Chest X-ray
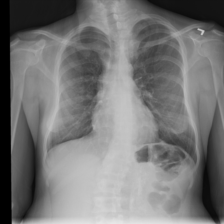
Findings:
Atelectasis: negative
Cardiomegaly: negative
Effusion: negative
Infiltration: negative
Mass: negative
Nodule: negative
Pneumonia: negative
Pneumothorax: negative
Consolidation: negative
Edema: negative
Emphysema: negative
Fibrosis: negative
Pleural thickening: negative
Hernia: negative